Question:
Is it possible to have callback to member of template class, as depicted above? I mean, I have some template class, there is defined object of another (non-template) class. That object has another member function. I would like to invoke from that member function the member function of template class. Is it feasible?
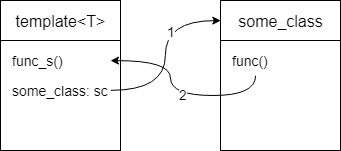
Answer: This is how I understand the problem. A class called 'some_class' (MyAlgorithm) supposed to have a reference to template (AlgorithmConsumer). Since 'some_class' requires only one method, the easiest way is to pass a reference to the function, something like this:
'''
#include <iostream>
#include <functional>
class MyAlgorithm
{
std::function<void()> prepare;
public:
explicit MyAlgorithm(std::function<void()> prepare)
: prepare{prepare}
{}
void do_something()
{
if (prepare)
{
prepare();
}
std::cout << "I did something
";
}
};
template<typename T>
class AlgorithmConsumer
{
MyAlgorithm algorithm;
public:
AlgorithmConsumer()
: algorithm(<URL>
{}
void prepare()
{
std::cout << "Preparing...
";
}
void execute()
{
algorithm.do_something();
}
};
int main()
{
AlgorithmConsumer<int> ac;
ac.execute();
return 0;
}
'''
Hope, this solves your problem.